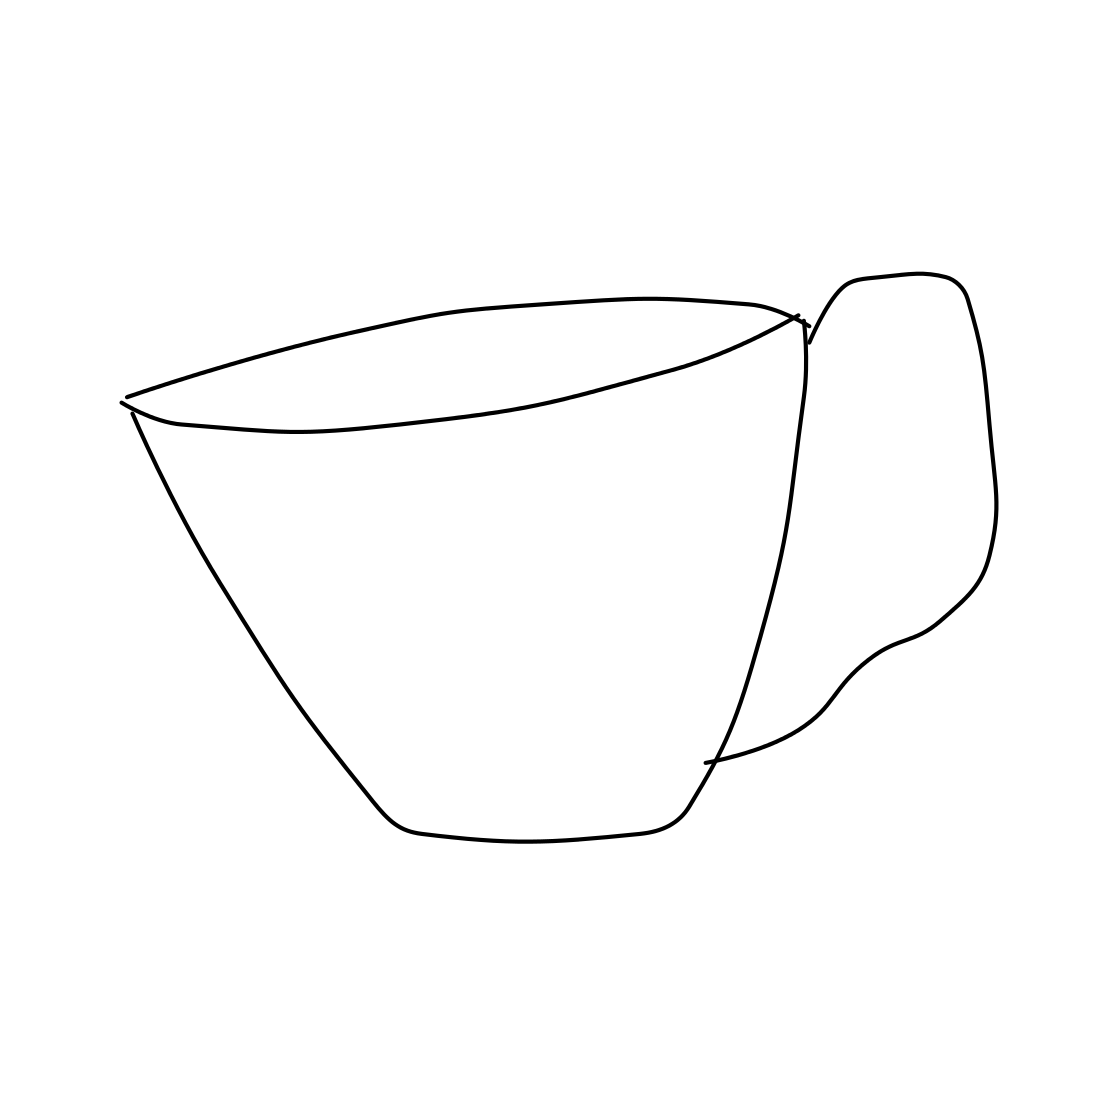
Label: cup